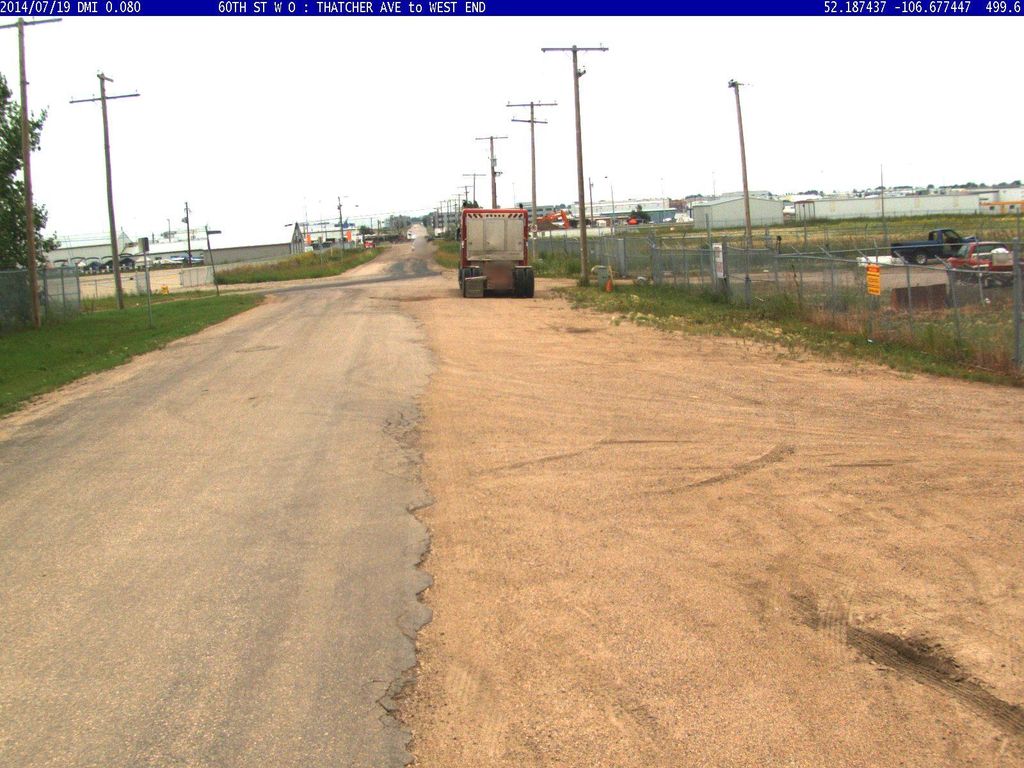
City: saskatoon